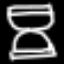
Label: hourglass